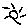
Label: sun